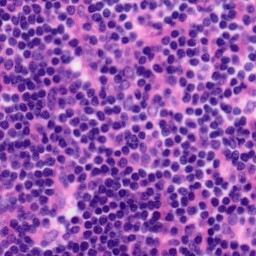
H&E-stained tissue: Tonsil